Current action and preconditions to check: path_clear

Your task: For each precondition in the list above, predict whether it will hold at this action.

Consider the current scene as observed from the mobile robot's camera, and analyze the predicted future states of all dynamic agents (e.g., people, animals, vehicles, or any moving entities) within the NEXT SECOND.

IMPORTANT: Only answer "very likely" if you are absolutely certain—based on strong, clear evidence—that a dynamic agent will violate the precondition in the predicted future state. Do NOT answer "very likely" for unlikely, ambiguous, or low-probability risks.

Ask yourself for each precondition: Is there a high probability, with clear and convincing evidence, that the predicted future states of any dynamic agent will interfere with the predicted future state of the currently executing action within the NEXT SECOND, causing that precondition to fail?

Assess the risk level based on these predictions. Use "likely" or "very likely" if motions create a clear risk of interference.

Use "neutral" or "improbable" if agents are nearby but their predicted paths are clearly diverging or non-conflicting.

Failure Risk Categories: "very improbable", "improbable", "neutral", "likely", "very likely"

Answer Format: Output ONLY the probability_of_failure value from these categories: "very improbable", "improbable", "neutral", "likely", "very likely"

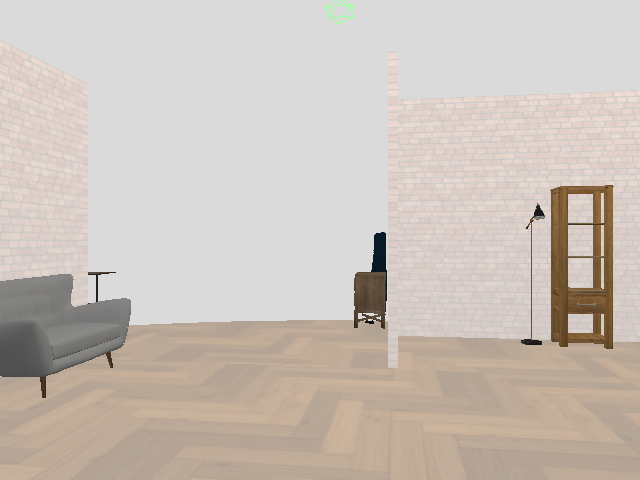

Answer: very improbable